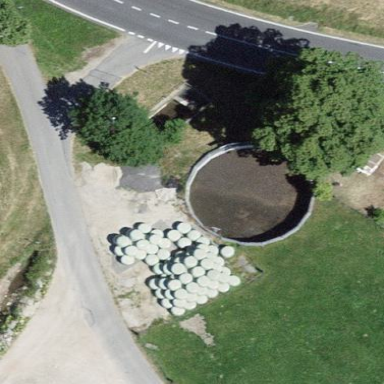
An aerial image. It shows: Storage tank building.